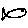
Label: fish